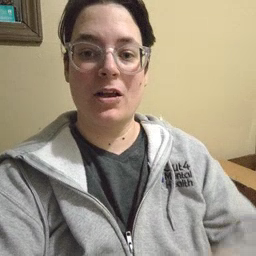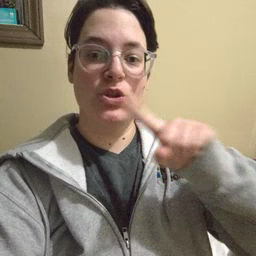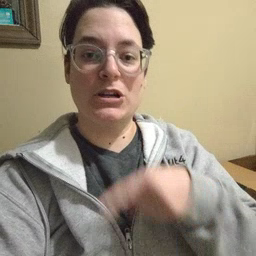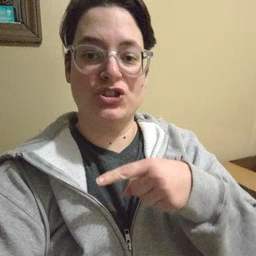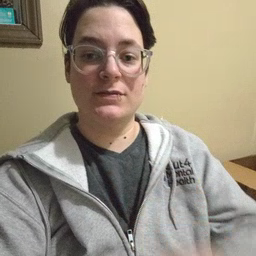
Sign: garbage